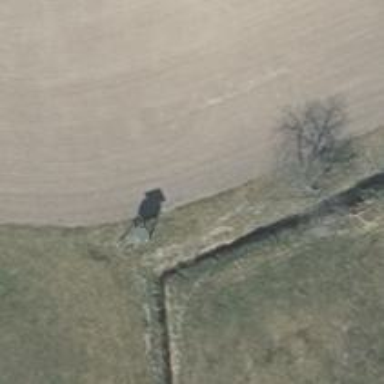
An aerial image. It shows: Hunting stand.